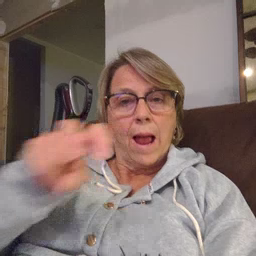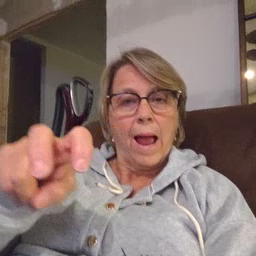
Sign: ride